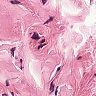
Metastatic tissue present: no